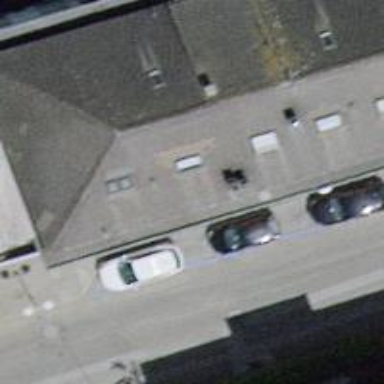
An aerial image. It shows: Beauty shop.